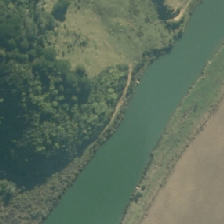
Land cover: herbaceous_freshwater_vege